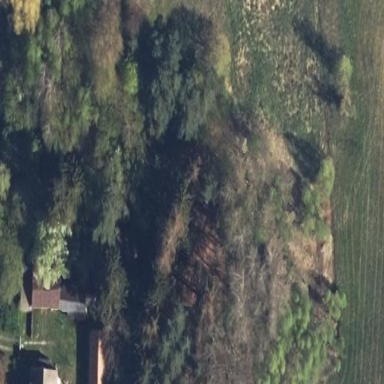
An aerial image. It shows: Forest area.